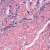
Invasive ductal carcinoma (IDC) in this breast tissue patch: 1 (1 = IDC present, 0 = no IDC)